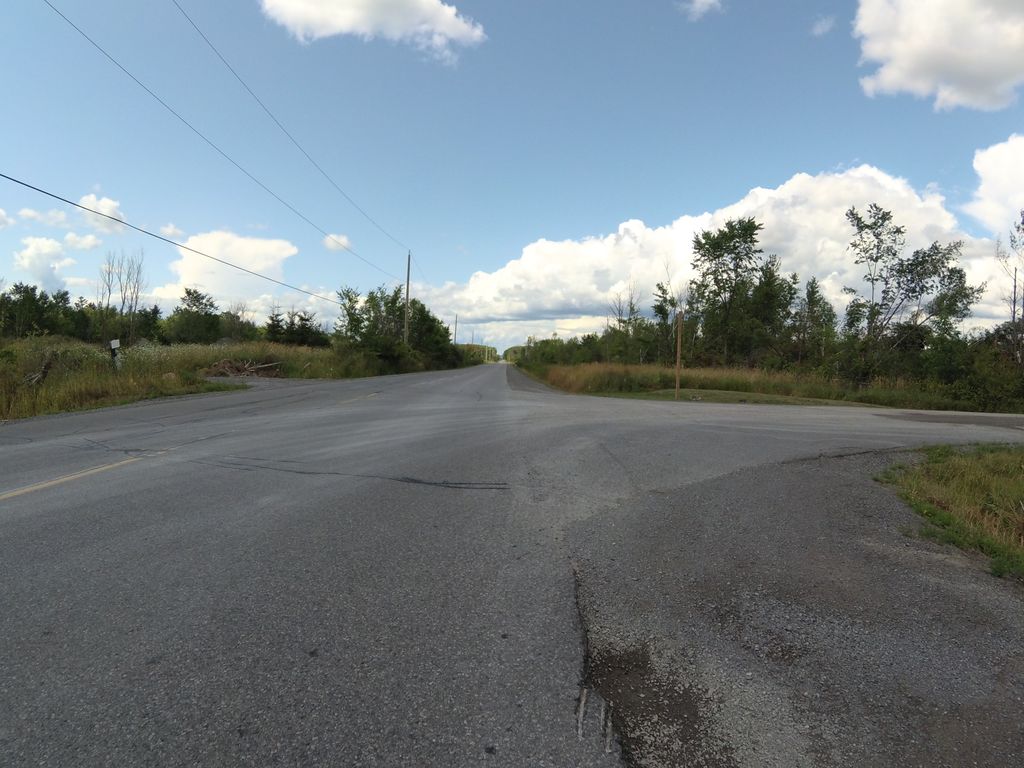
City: ottawa-gatineau